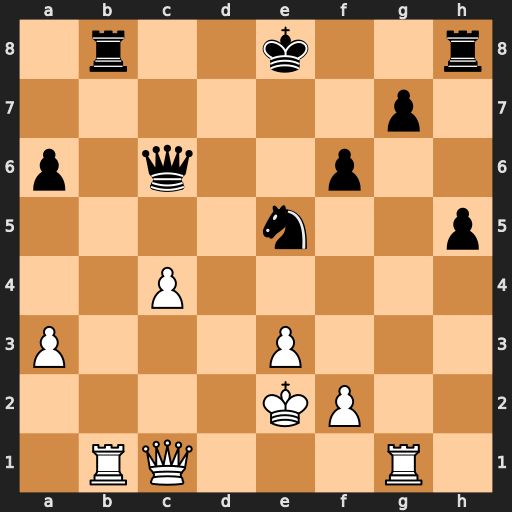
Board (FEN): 1r2k2r/6p1/p1q2p2/4n2p/2P5/P3P3/4KP2/1RQ3R1
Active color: w
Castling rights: k
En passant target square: -
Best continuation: Rxb8+ Kf7 Rxh8